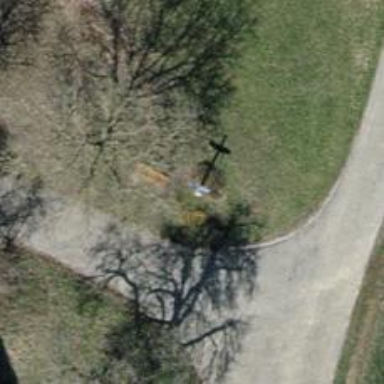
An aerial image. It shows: Brown bench in the vicinity.